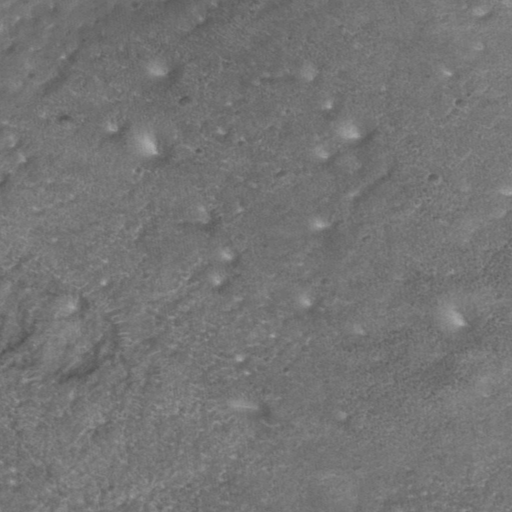
Classes present: Background, Cone